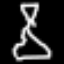
Label: hourglass